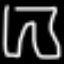
Label: pants